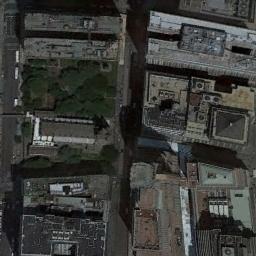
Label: commercial_area